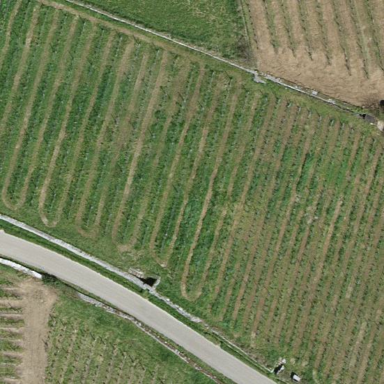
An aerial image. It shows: Vineyard.